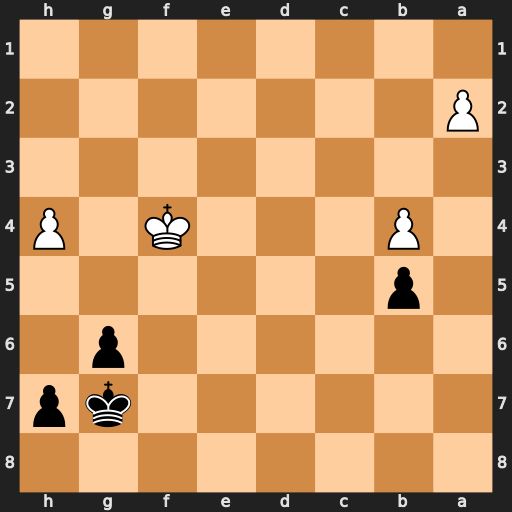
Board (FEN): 8/6kp/6p1/1p6/1P3K1P/8/P7/8
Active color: b
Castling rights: -
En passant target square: -
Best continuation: Kf6 Kg4 h6